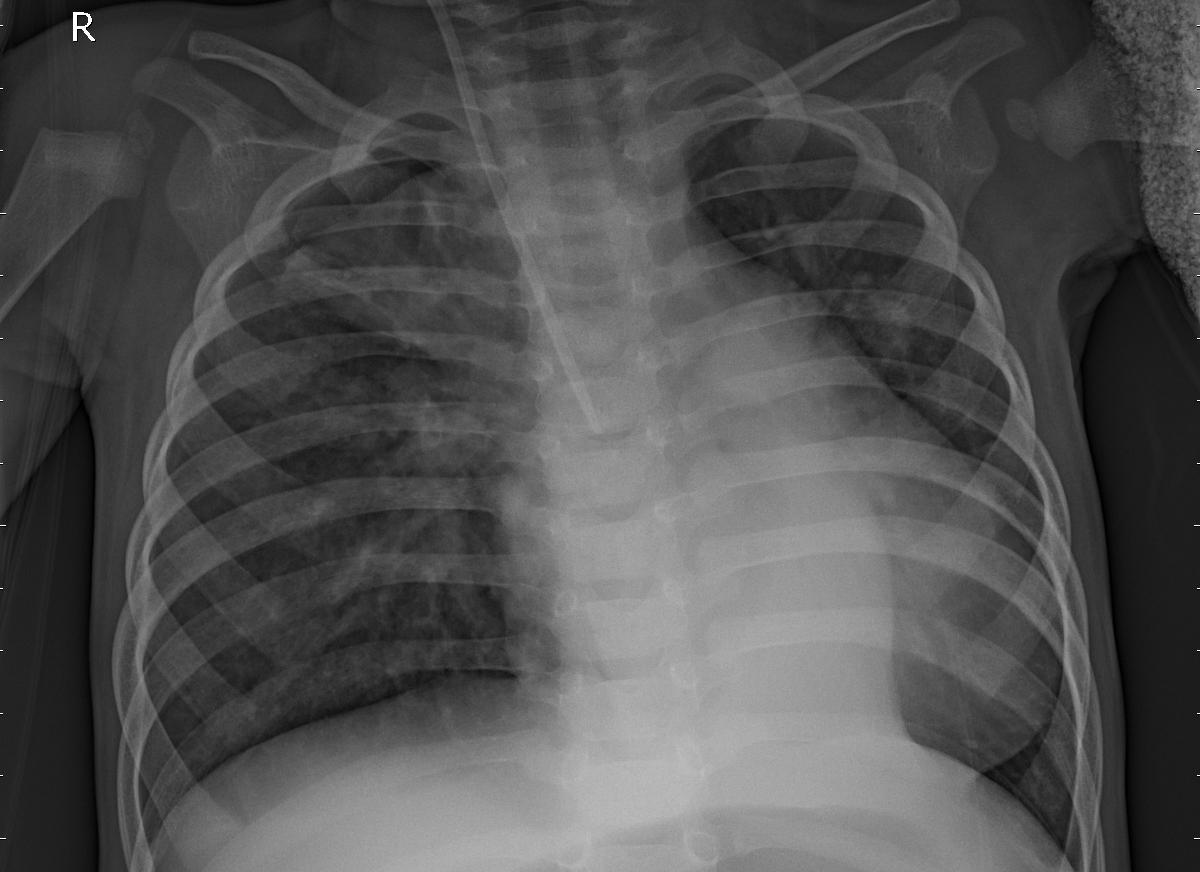
Diagnosis: PNEUMONIA